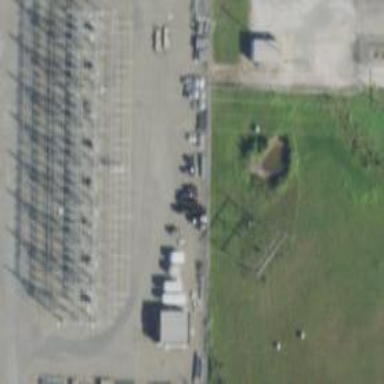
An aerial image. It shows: Distribution level power substation.